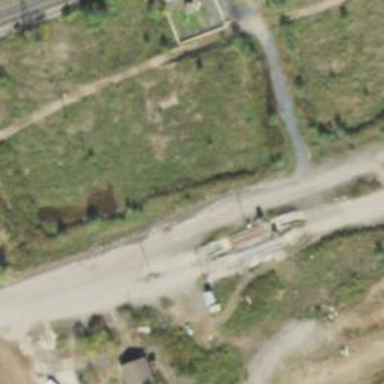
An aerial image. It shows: Weighbridge facility.